Chest X-ray. View position: AP
Patient age: 34
Patient sex: M
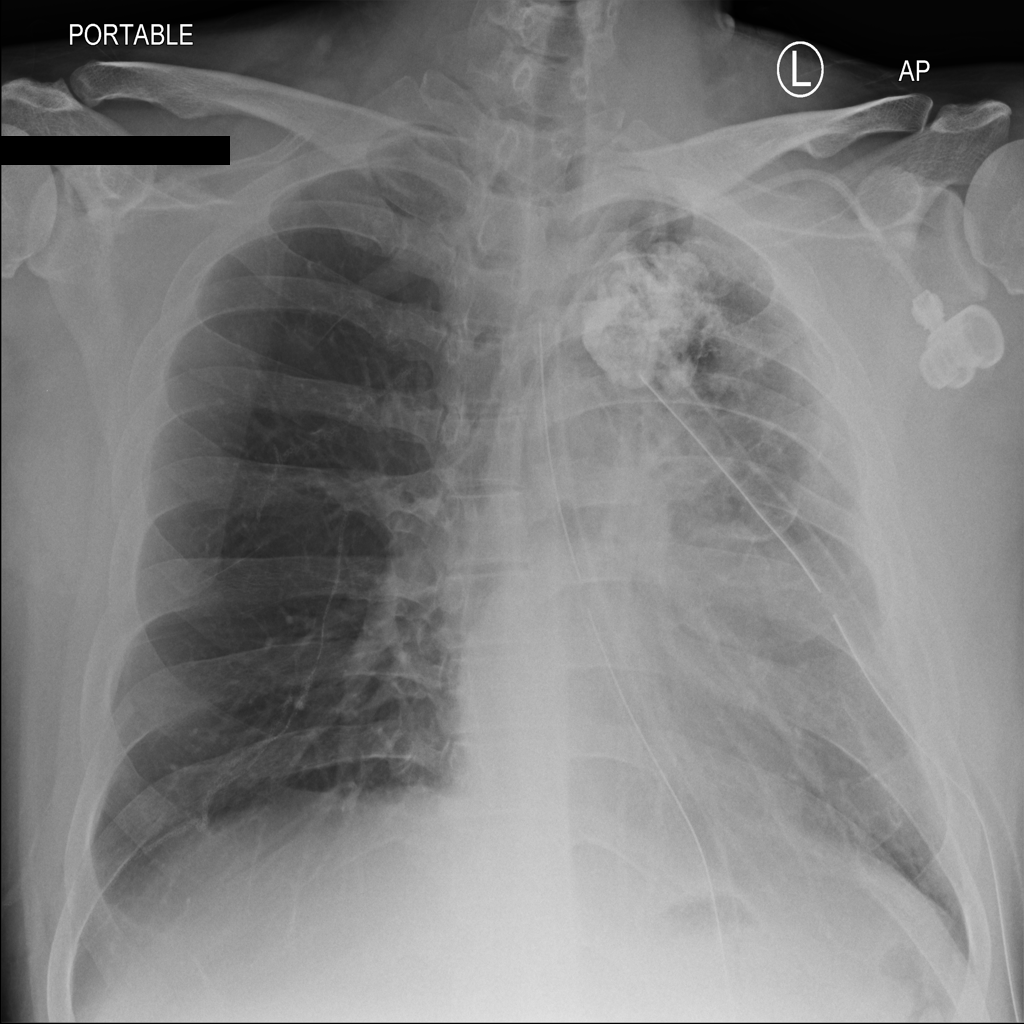
Finding: Pneumothorax